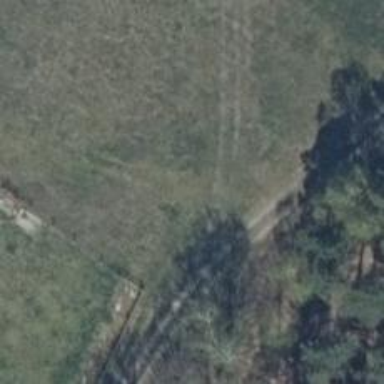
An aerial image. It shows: Sandy track road with grade 4 track type.